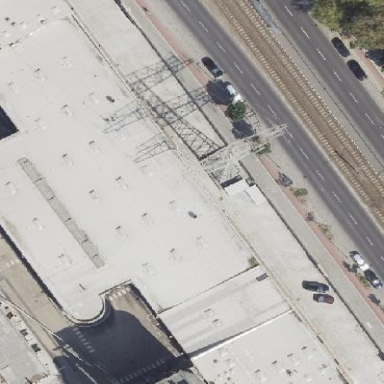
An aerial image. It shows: Commercial building with flat gray roof.